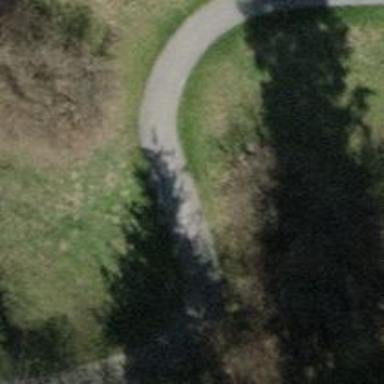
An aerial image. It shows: Designated golf cartpath along service road.